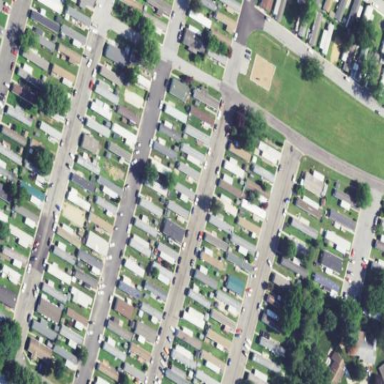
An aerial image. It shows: Residential area with static caravans.